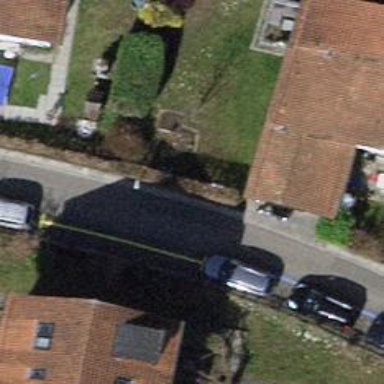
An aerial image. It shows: Smooth asphalt road in residential area.